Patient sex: M
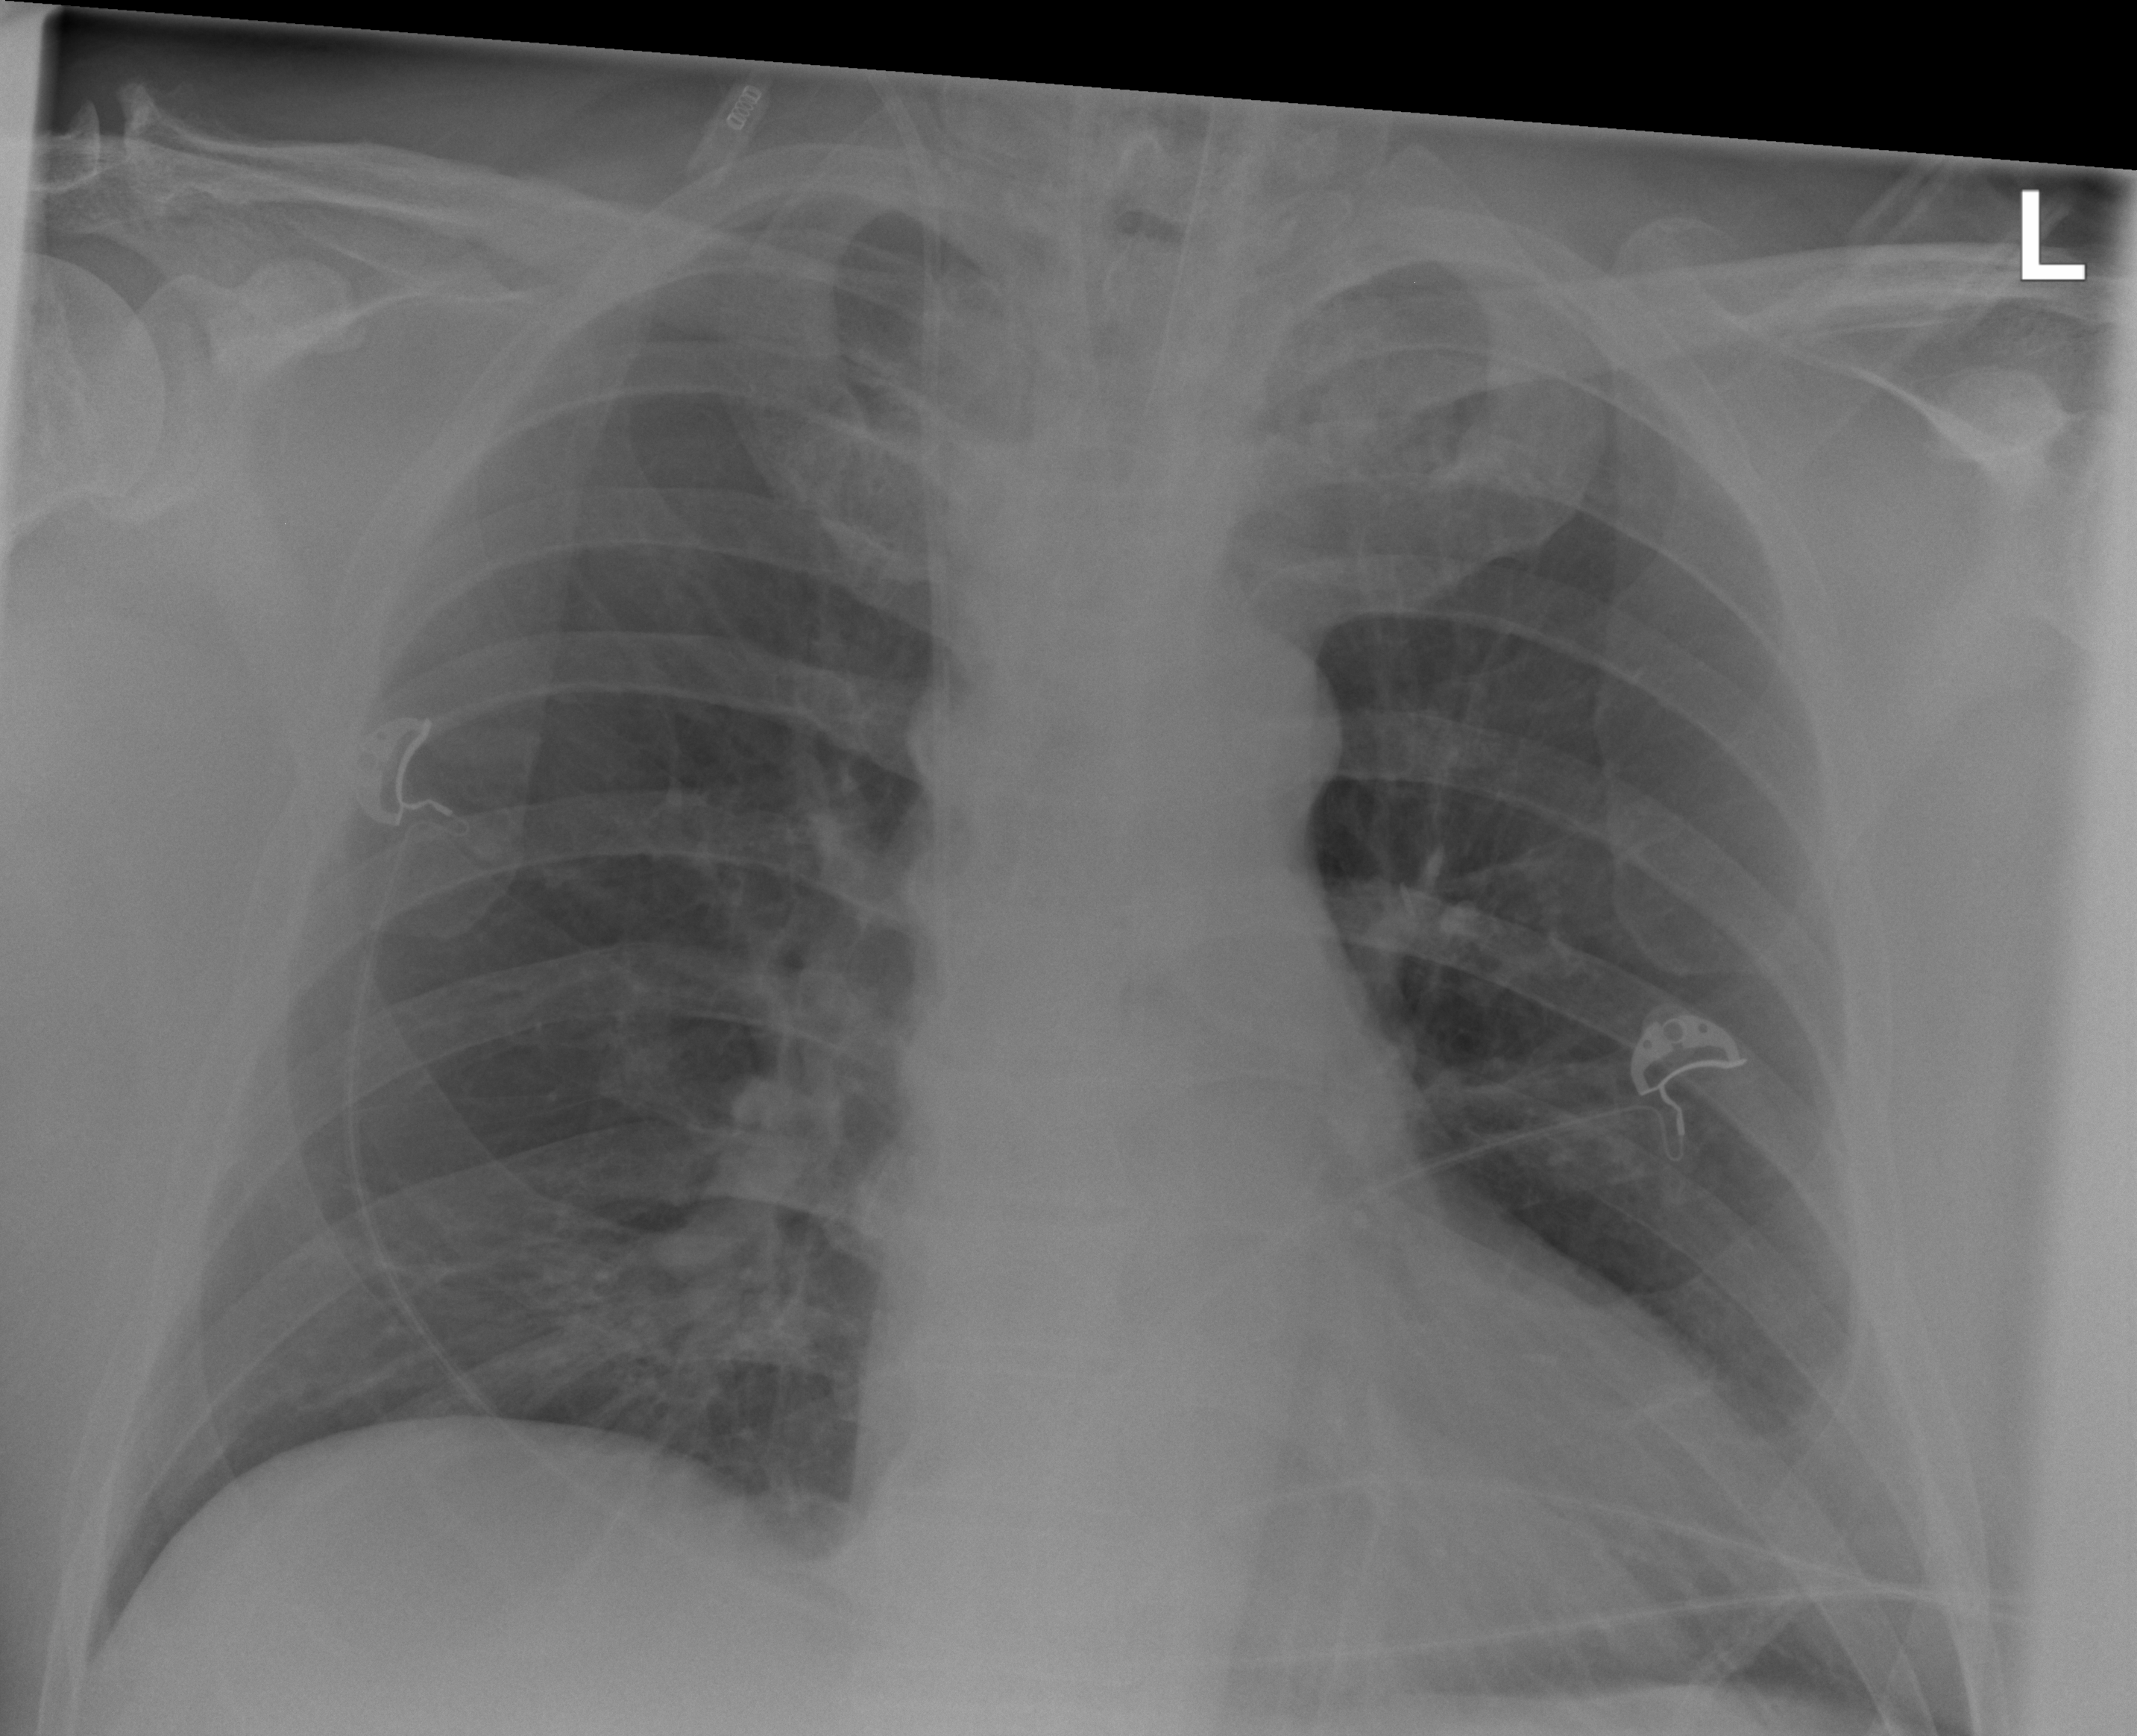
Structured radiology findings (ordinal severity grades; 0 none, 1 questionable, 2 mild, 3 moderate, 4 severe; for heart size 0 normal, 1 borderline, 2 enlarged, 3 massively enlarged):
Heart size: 0
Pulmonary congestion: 0
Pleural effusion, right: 0
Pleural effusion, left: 0
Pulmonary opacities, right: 0
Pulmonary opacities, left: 0
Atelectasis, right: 2
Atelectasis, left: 2